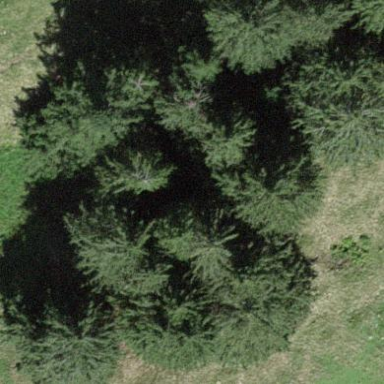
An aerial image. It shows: Forest area.